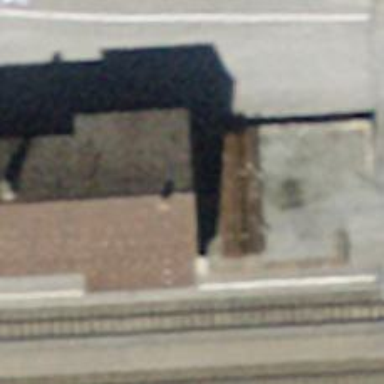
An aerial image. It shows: Building with ridged roof.